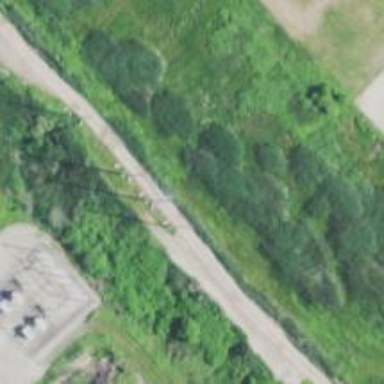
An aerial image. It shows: Power pole.